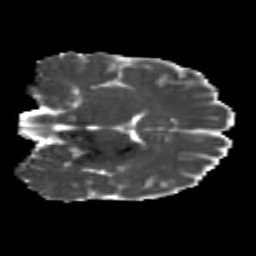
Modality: MD
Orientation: coronal
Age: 22
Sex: male
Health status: healthy
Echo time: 0.074 s